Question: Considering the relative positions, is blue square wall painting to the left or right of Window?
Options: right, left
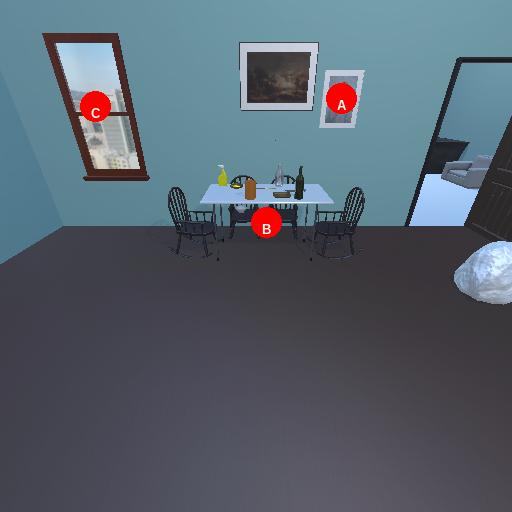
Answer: right